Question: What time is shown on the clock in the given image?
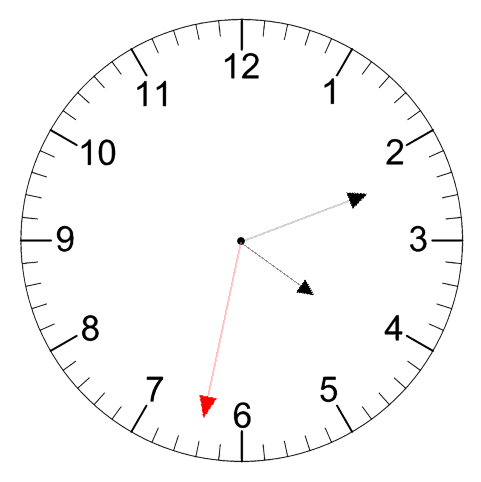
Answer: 04:11:32